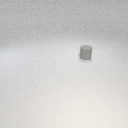
small gray rubber cylinder